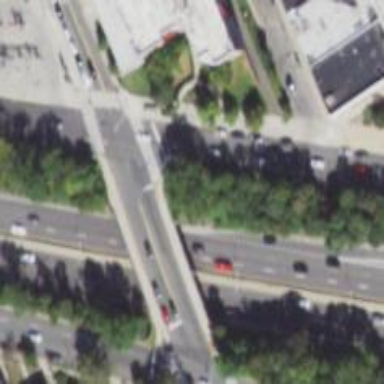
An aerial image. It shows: Marked crossing on footway.